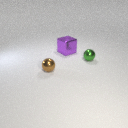
small green metal sphere to the right of small brown metal sphere